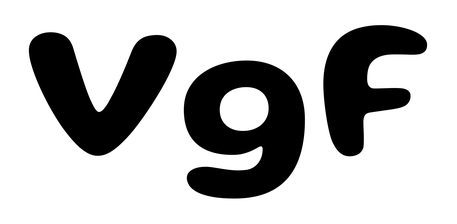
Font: Gluten_SemiBold